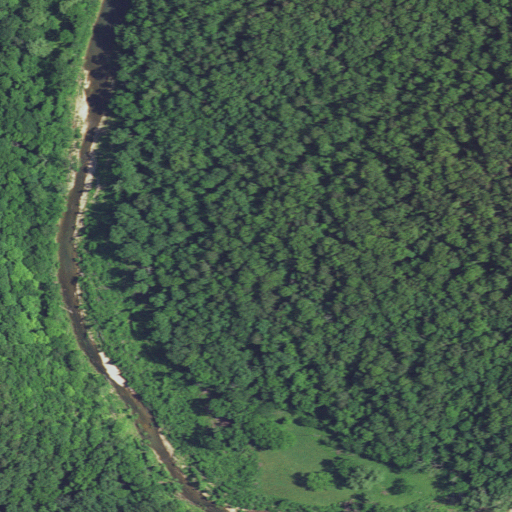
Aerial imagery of ridge(s) in Missouri named Brooks Ridge containing only deciduous forest